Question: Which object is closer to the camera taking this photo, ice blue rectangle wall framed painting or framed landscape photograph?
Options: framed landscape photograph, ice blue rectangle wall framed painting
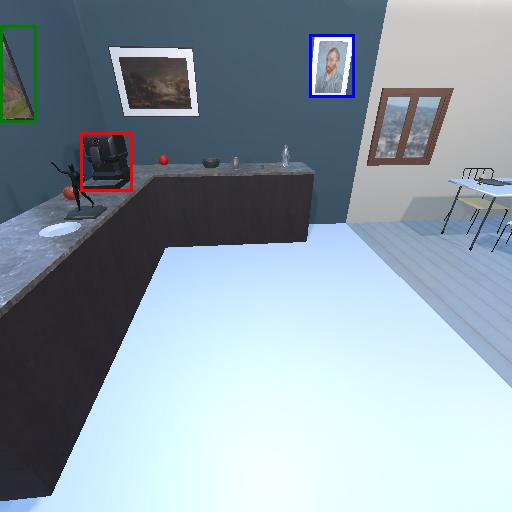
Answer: framed landscape photograph